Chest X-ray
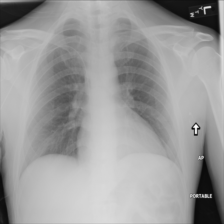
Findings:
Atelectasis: negative
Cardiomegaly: negative
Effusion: negative
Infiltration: negative
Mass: negative
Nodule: negative
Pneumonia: negative
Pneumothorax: negative
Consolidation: negative
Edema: negative
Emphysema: negative
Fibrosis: negative
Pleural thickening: negative
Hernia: negative